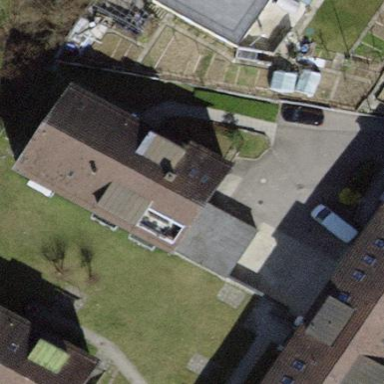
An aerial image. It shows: Building with pitched roof.